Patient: sex M, age 66
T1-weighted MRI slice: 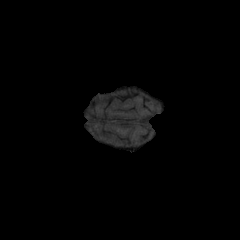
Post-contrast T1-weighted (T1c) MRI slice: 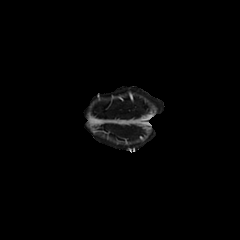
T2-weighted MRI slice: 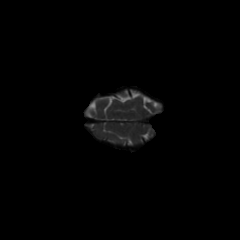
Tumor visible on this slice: no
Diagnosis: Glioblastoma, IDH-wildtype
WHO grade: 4